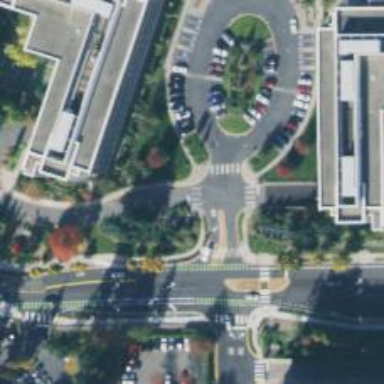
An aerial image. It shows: Marked zebra crossing on asphalt footway.